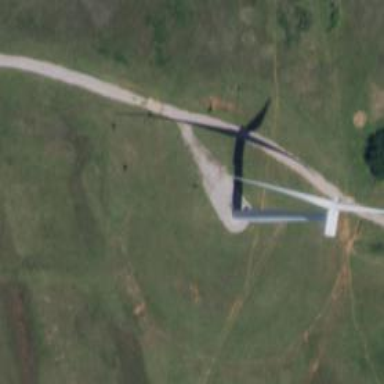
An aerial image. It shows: Wind generator using wind turbines of horizontal axis.